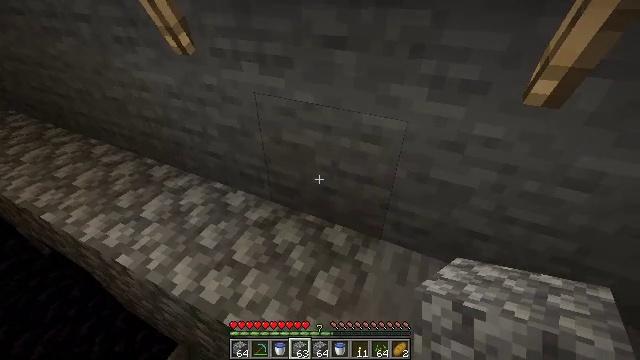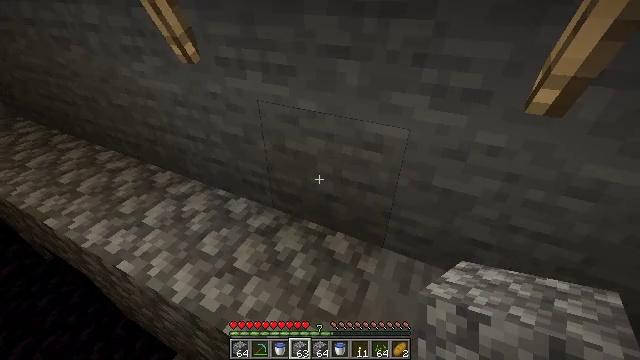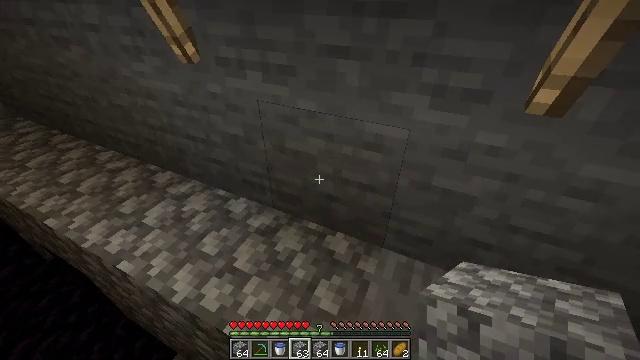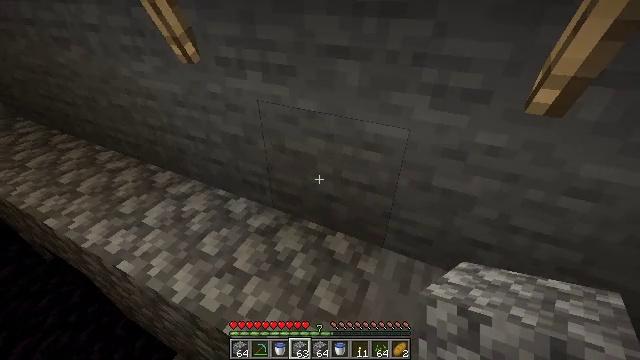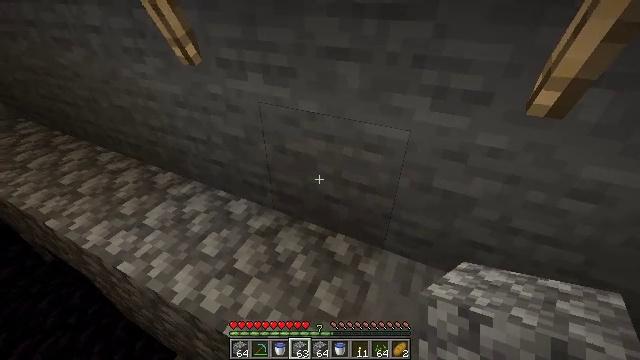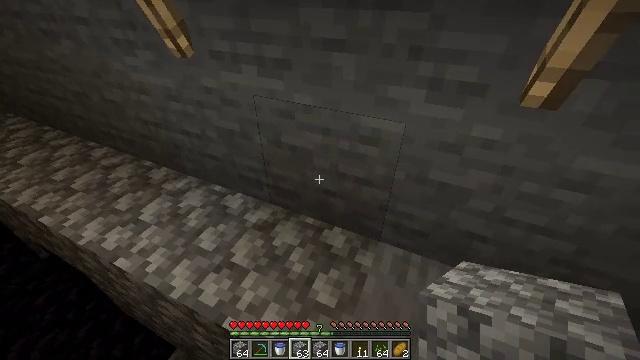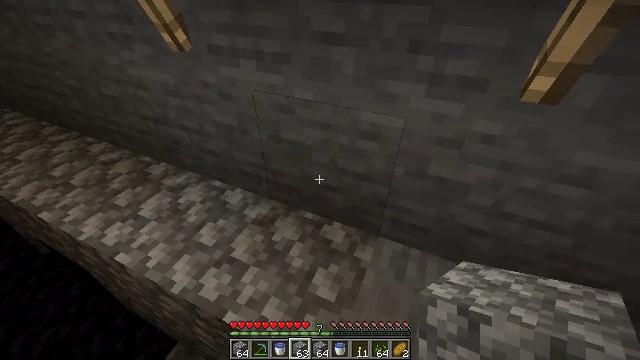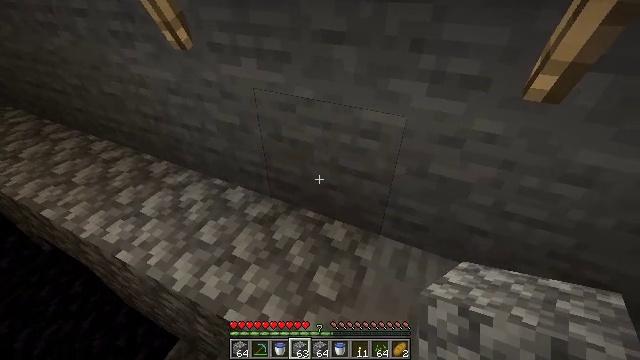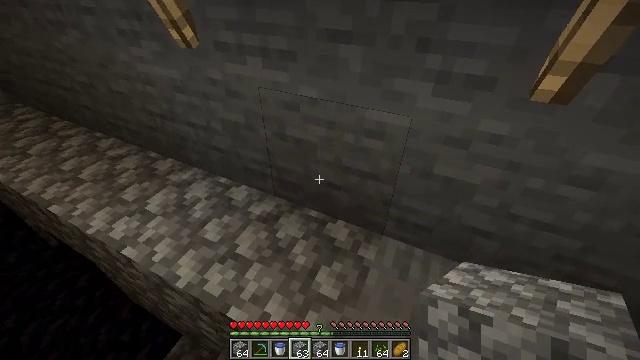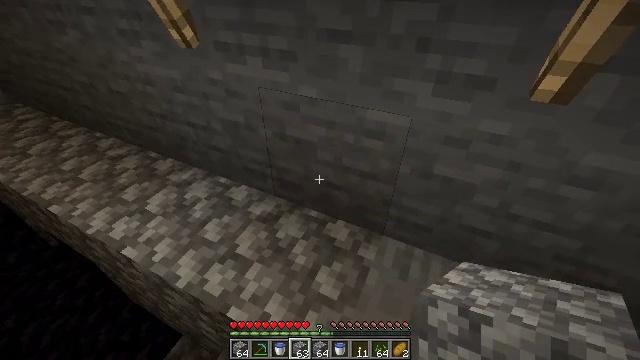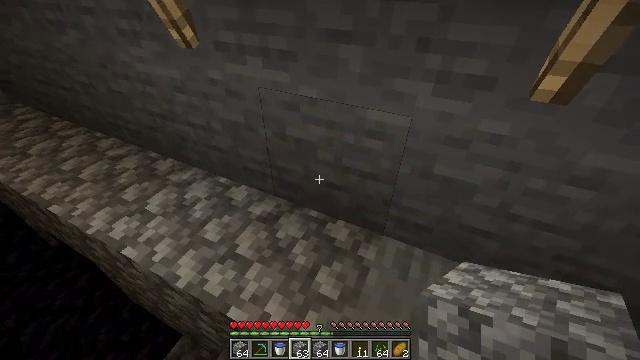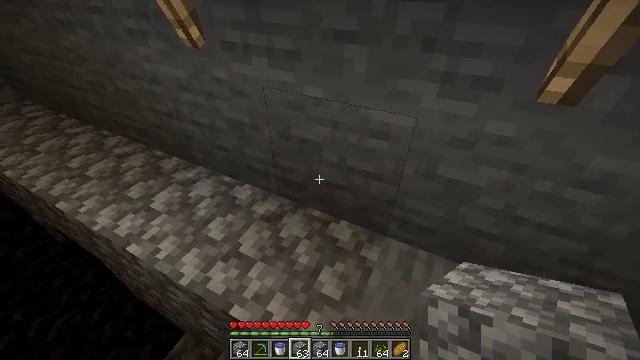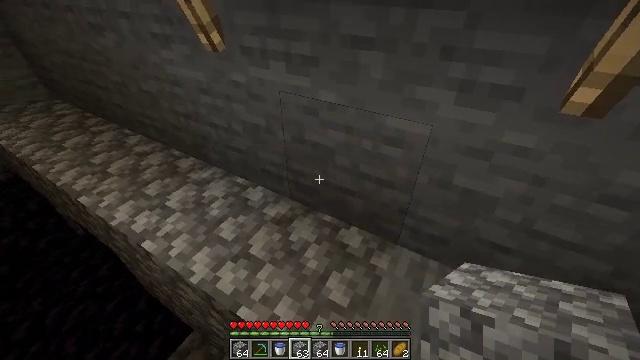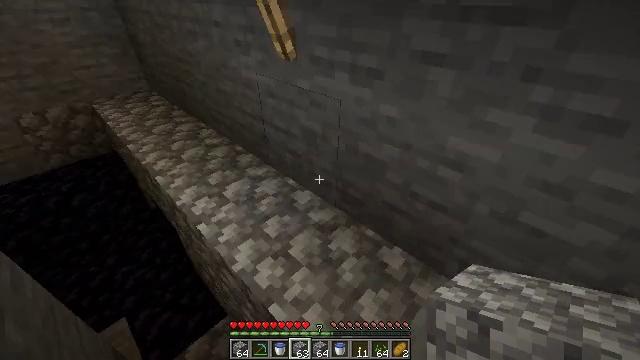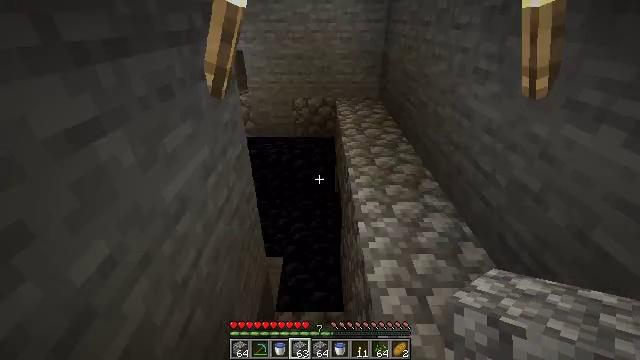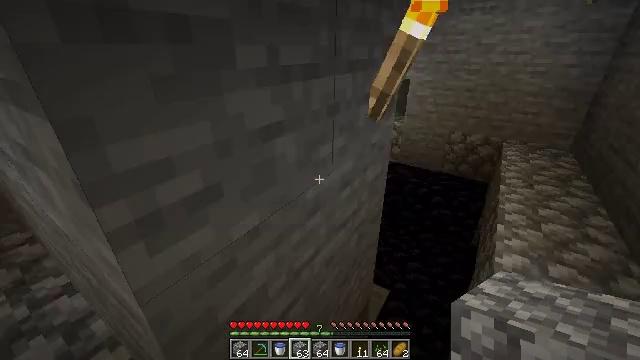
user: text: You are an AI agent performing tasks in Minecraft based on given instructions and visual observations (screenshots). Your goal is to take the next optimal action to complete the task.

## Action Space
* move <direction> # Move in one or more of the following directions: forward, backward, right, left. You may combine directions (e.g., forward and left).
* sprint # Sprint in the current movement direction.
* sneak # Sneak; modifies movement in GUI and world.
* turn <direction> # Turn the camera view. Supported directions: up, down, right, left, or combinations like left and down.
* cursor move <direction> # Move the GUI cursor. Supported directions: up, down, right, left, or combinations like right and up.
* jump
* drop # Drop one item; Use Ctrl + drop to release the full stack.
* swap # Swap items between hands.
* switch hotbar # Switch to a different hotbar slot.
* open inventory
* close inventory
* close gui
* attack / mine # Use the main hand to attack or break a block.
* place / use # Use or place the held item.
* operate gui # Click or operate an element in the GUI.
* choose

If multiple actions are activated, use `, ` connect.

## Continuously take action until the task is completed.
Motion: motion action
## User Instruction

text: Smash the furnace to retrieve it.
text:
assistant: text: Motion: turn up
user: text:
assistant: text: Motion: no_op
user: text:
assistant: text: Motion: no_op
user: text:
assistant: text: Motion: no_op
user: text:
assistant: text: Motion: turn right and down
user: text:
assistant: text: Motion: turn down
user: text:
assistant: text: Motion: no_op
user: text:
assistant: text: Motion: turn left
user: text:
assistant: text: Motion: no_op
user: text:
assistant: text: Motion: no_op
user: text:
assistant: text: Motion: turn left
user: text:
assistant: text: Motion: turn left and up
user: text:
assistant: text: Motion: turn left and up
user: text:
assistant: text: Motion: turn left and up
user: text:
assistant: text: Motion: turn left and up
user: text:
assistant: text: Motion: turn left and up
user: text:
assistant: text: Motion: turn left and up
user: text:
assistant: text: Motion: turn left
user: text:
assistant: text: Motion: turn left
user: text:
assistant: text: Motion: turn left
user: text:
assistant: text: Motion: turn left
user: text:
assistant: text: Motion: turn left
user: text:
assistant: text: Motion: turn left
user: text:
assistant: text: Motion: turn left
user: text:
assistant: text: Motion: no_op
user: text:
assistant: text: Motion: no_op
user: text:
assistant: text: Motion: no_op
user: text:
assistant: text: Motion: turn down
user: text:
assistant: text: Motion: turn left and down
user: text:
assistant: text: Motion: turn left and down